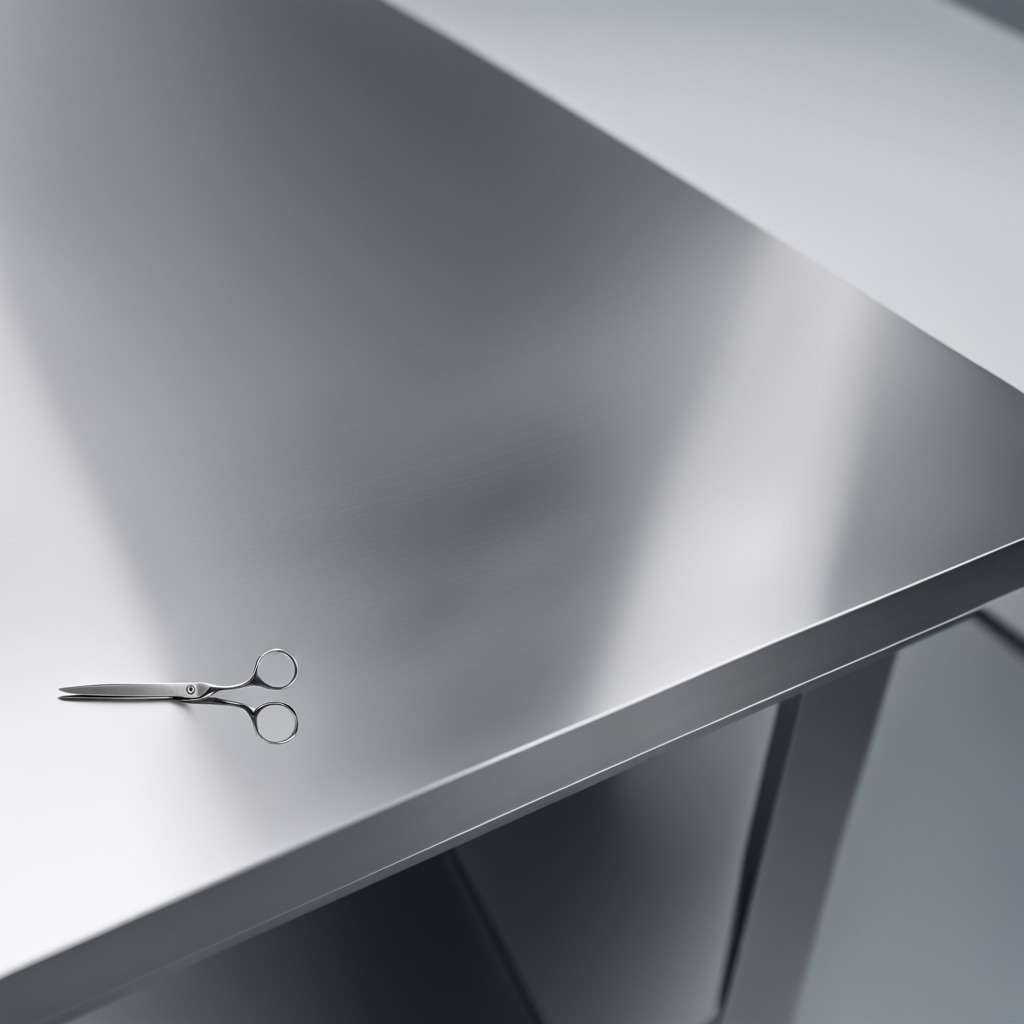
A scissor is lying on the stainless steel table.